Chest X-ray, AP view. Patient: 67 years old, sex F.
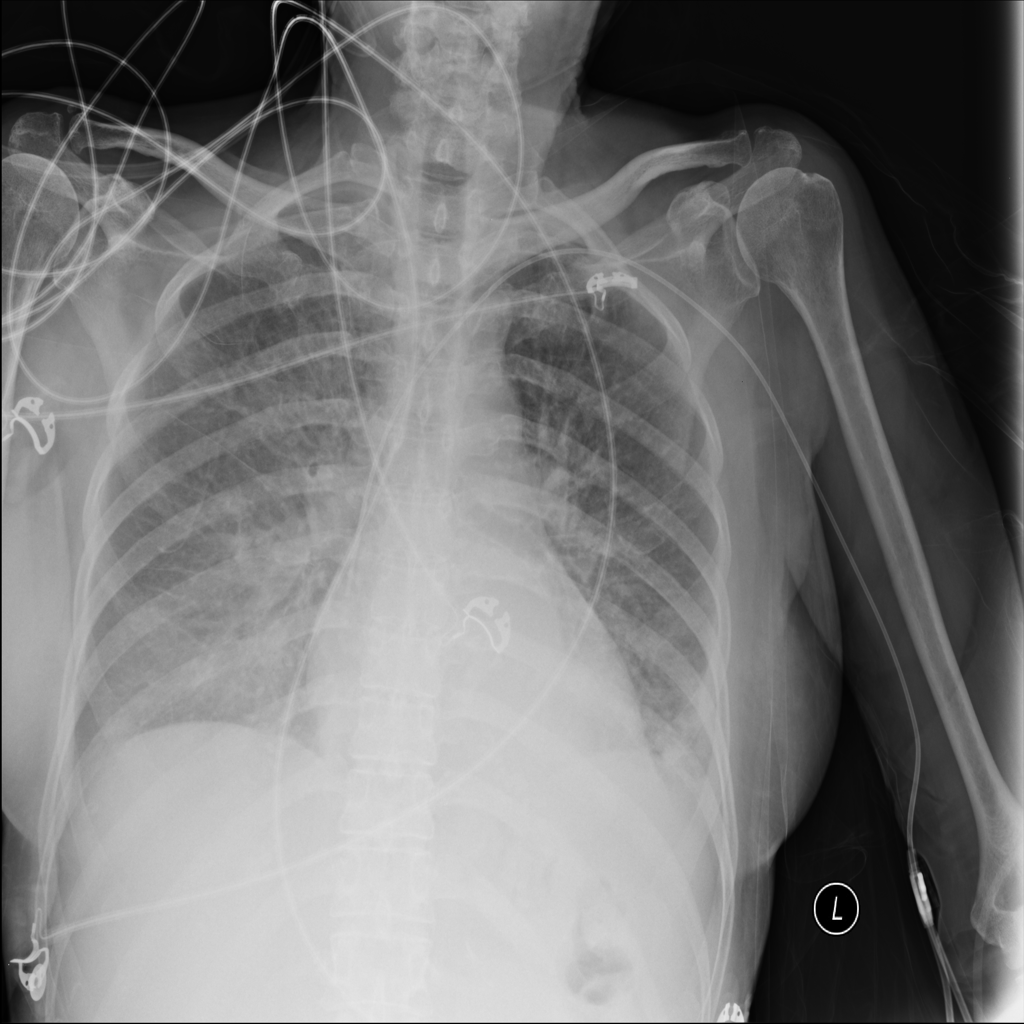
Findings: Atelectasis, Cardiomegaly, Effusion